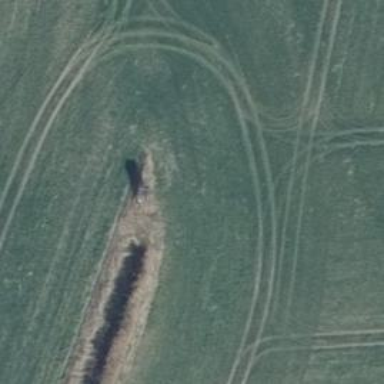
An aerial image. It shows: Hunting stand.